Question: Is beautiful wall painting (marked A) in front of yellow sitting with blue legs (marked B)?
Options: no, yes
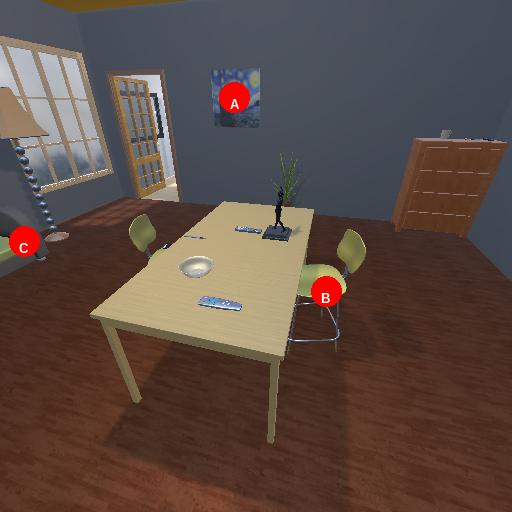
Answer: no